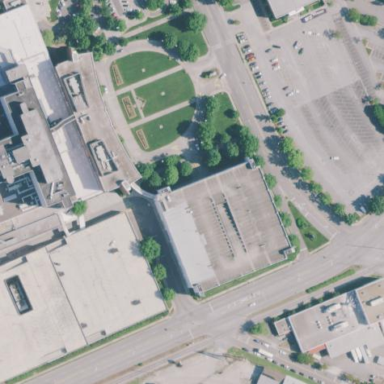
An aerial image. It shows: Multi-storey parking building.